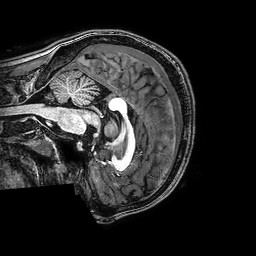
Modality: T1w
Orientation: sagittal
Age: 25
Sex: male
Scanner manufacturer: philips
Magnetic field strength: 3 T
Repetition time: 0.008114 s
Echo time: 0.00371 s